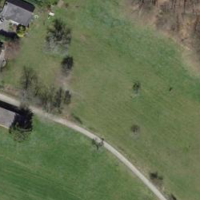
EUNIS habitat code: 52
Species observed at this site:
Juglans regia
Gryllus campestris